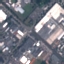
Land use / land cover class: Industrial